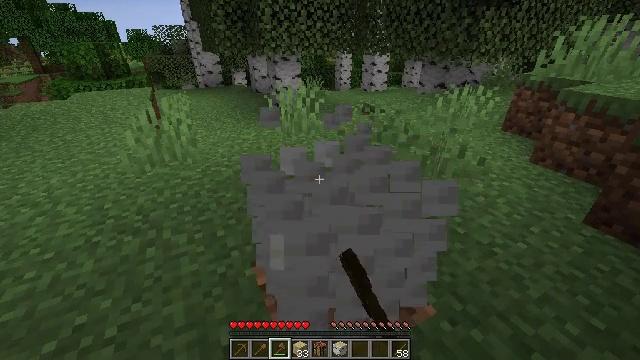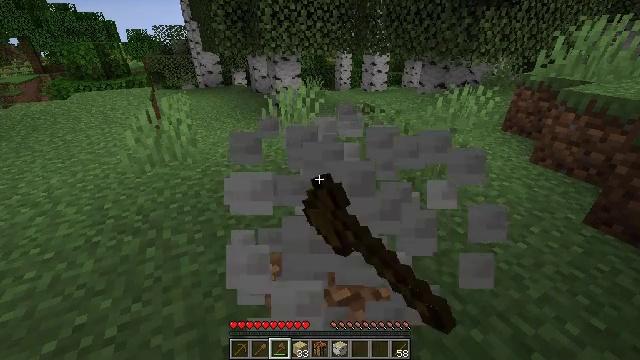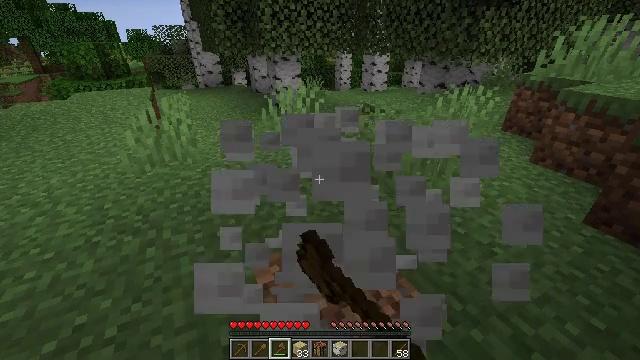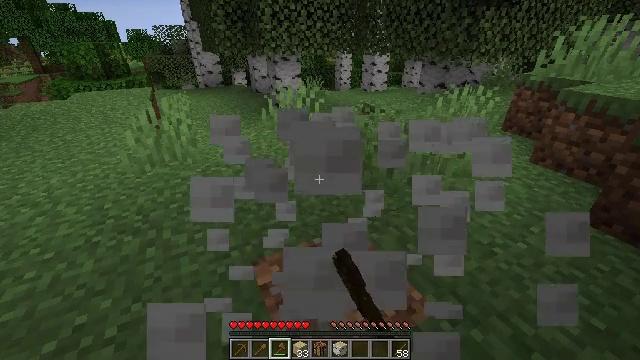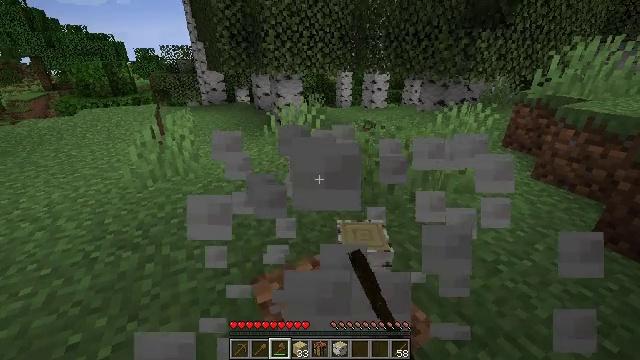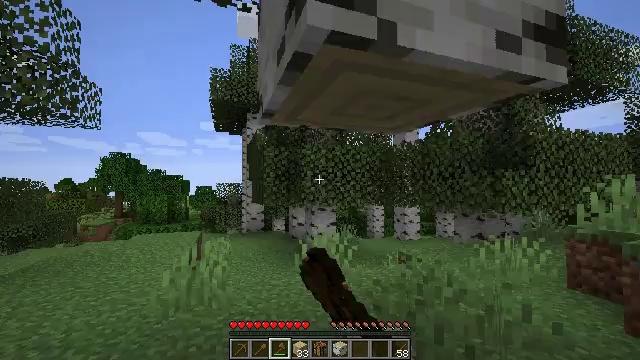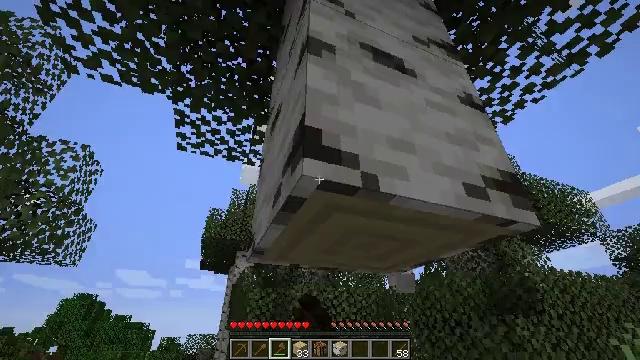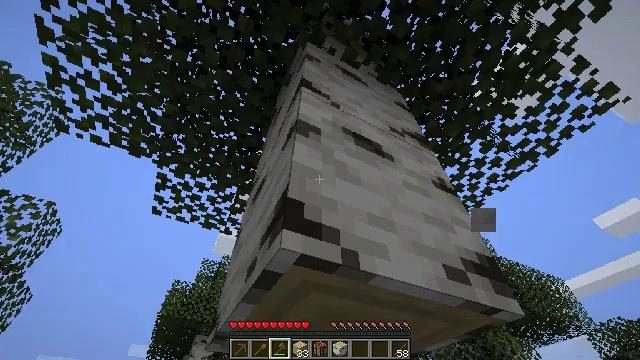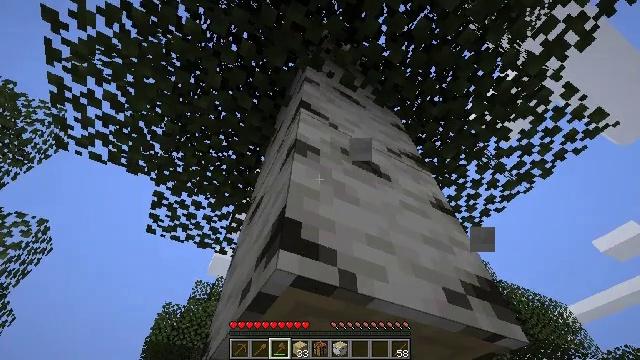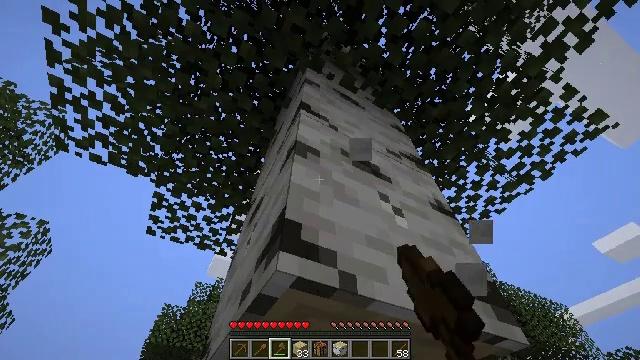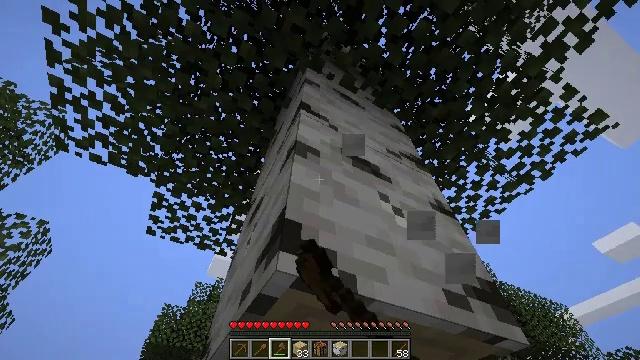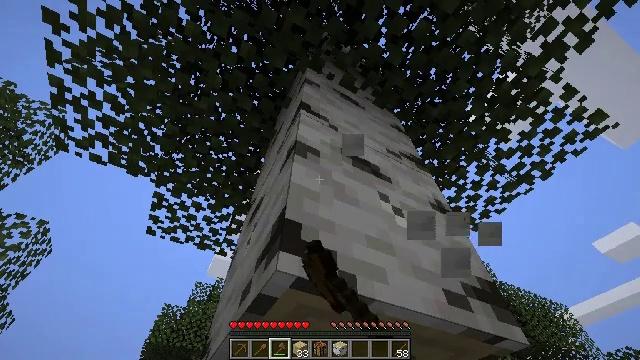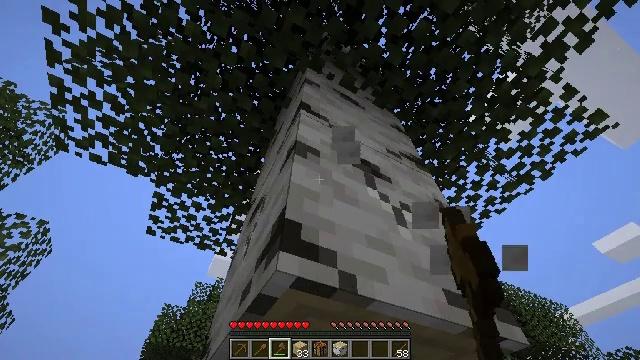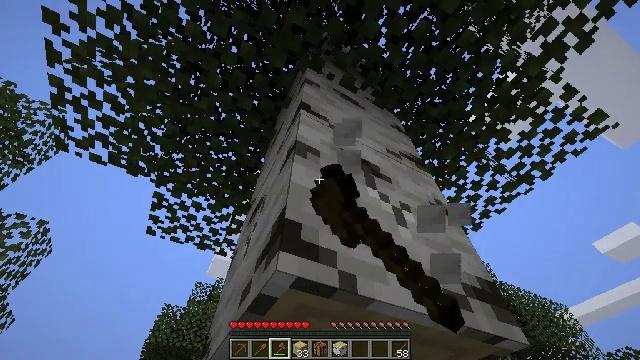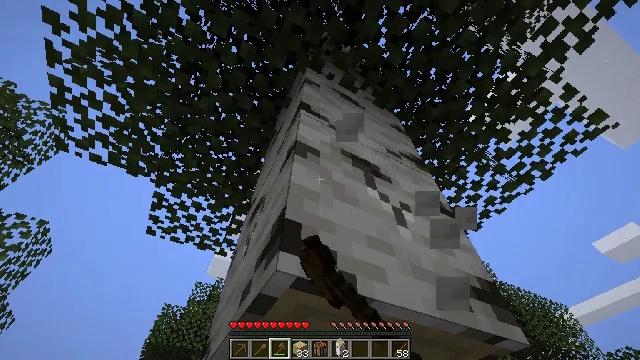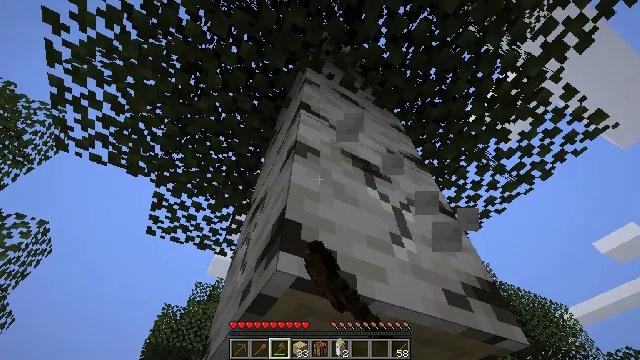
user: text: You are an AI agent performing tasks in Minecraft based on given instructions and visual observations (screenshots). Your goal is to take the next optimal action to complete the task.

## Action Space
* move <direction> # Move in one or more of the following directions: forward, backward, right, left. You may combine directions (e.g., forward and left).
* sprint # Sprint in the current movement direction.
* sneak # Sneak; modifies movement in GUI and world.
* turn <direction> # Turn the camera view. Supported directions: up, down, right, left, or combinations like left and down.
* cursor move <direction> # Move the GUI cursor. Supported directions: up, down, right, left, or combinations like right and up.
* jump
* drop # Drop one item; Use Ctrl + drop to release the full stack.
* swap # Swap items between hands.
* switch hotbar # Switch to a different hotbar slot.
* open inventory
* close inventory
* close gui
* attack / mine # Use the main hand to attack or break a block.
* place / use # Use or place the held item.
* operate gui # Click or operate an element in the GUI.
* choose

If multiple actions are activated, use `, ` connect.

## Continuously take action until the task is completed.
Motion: motion action
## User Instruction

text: Gather birch log for crafting.
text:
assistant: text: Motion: attack / mine
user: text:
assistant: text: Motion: attack / mine
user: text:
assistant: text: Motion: attack / mine
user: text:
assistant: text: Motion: turn up, attack / mine
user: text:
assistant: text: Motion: turn left and up, attack / mine
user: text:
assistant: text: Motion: turn right and up, attack / mine
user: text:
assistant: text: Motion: turn right and up, attack / mine
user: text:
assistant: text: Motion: turn up, attack / mine
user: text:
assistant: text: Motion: attack / mine
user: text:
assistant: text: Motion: attack / mine
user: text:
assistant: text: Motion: attack / mine
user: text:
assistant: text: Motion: attack / mine
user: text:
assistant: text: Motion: attack / mine
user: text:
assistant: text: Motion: attack / mine
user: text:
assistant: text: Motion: attack / mine
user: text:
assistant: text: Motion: attack / mine
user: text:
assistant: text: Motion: attack / mine
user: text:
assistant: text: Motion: attack / mine
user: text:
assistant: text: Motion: attack / mine
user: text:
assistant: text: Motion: attack / mine
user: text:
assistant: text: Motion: attack / mine
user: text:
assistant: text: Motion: attack / mine
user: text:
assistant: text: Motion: attack / mine
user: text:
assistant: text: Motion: attack / mine
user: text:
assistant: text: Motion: attack / mine
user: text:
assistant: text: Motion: attack / mine
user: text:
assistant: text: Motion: attack / mine
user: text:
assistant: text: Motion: attack / mine
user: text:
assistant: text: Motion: attack / mine
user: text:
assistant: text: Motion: attack / mine